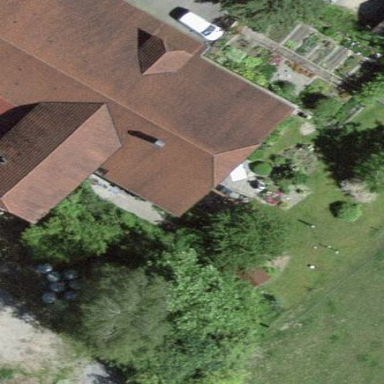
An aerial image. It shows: Farm building.